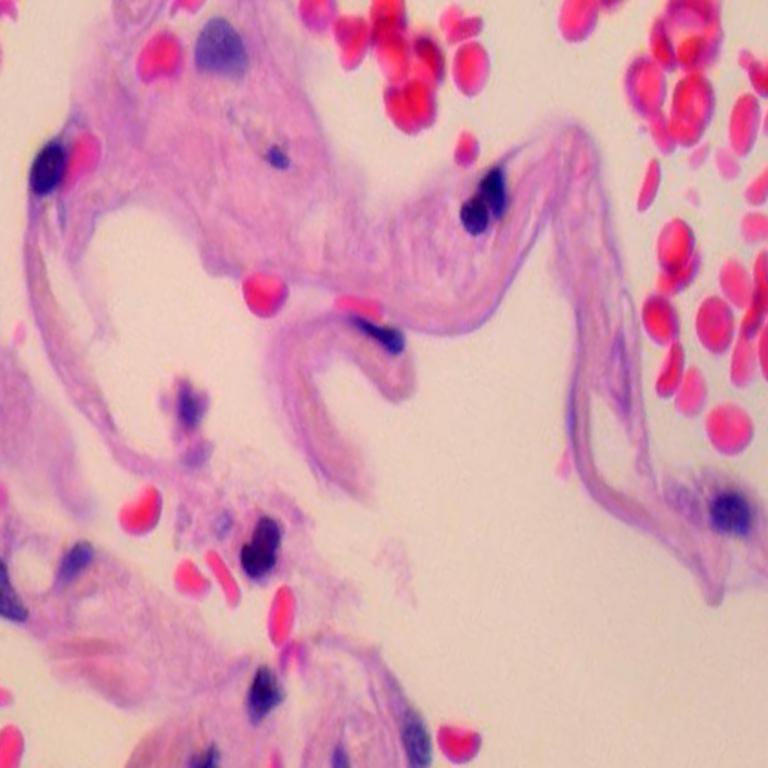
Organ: lung
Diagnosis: benign